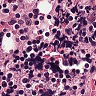
Metastatic tissue present: no